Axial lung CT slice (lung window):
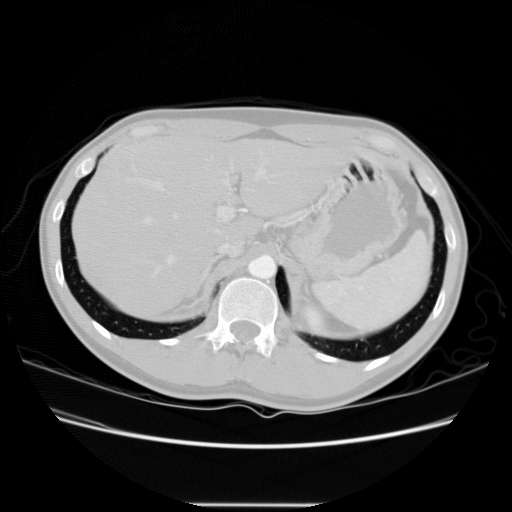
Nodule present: no